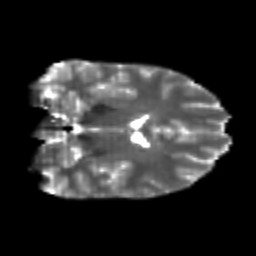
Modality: T2w
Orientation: coronal
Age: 22
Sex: female
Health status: healthy
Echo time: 0.074 s